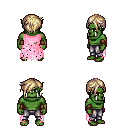
a pixel art fantasy rpg character, male body template, orc, green skin, pink tattered cape, metal pants, white blonde pixie cut hairstyle, leather bracers, four views (front, back, left, right), 2x2 character sprite sheet, small pixel art, hard edges, no anti-aliasing